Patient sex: M
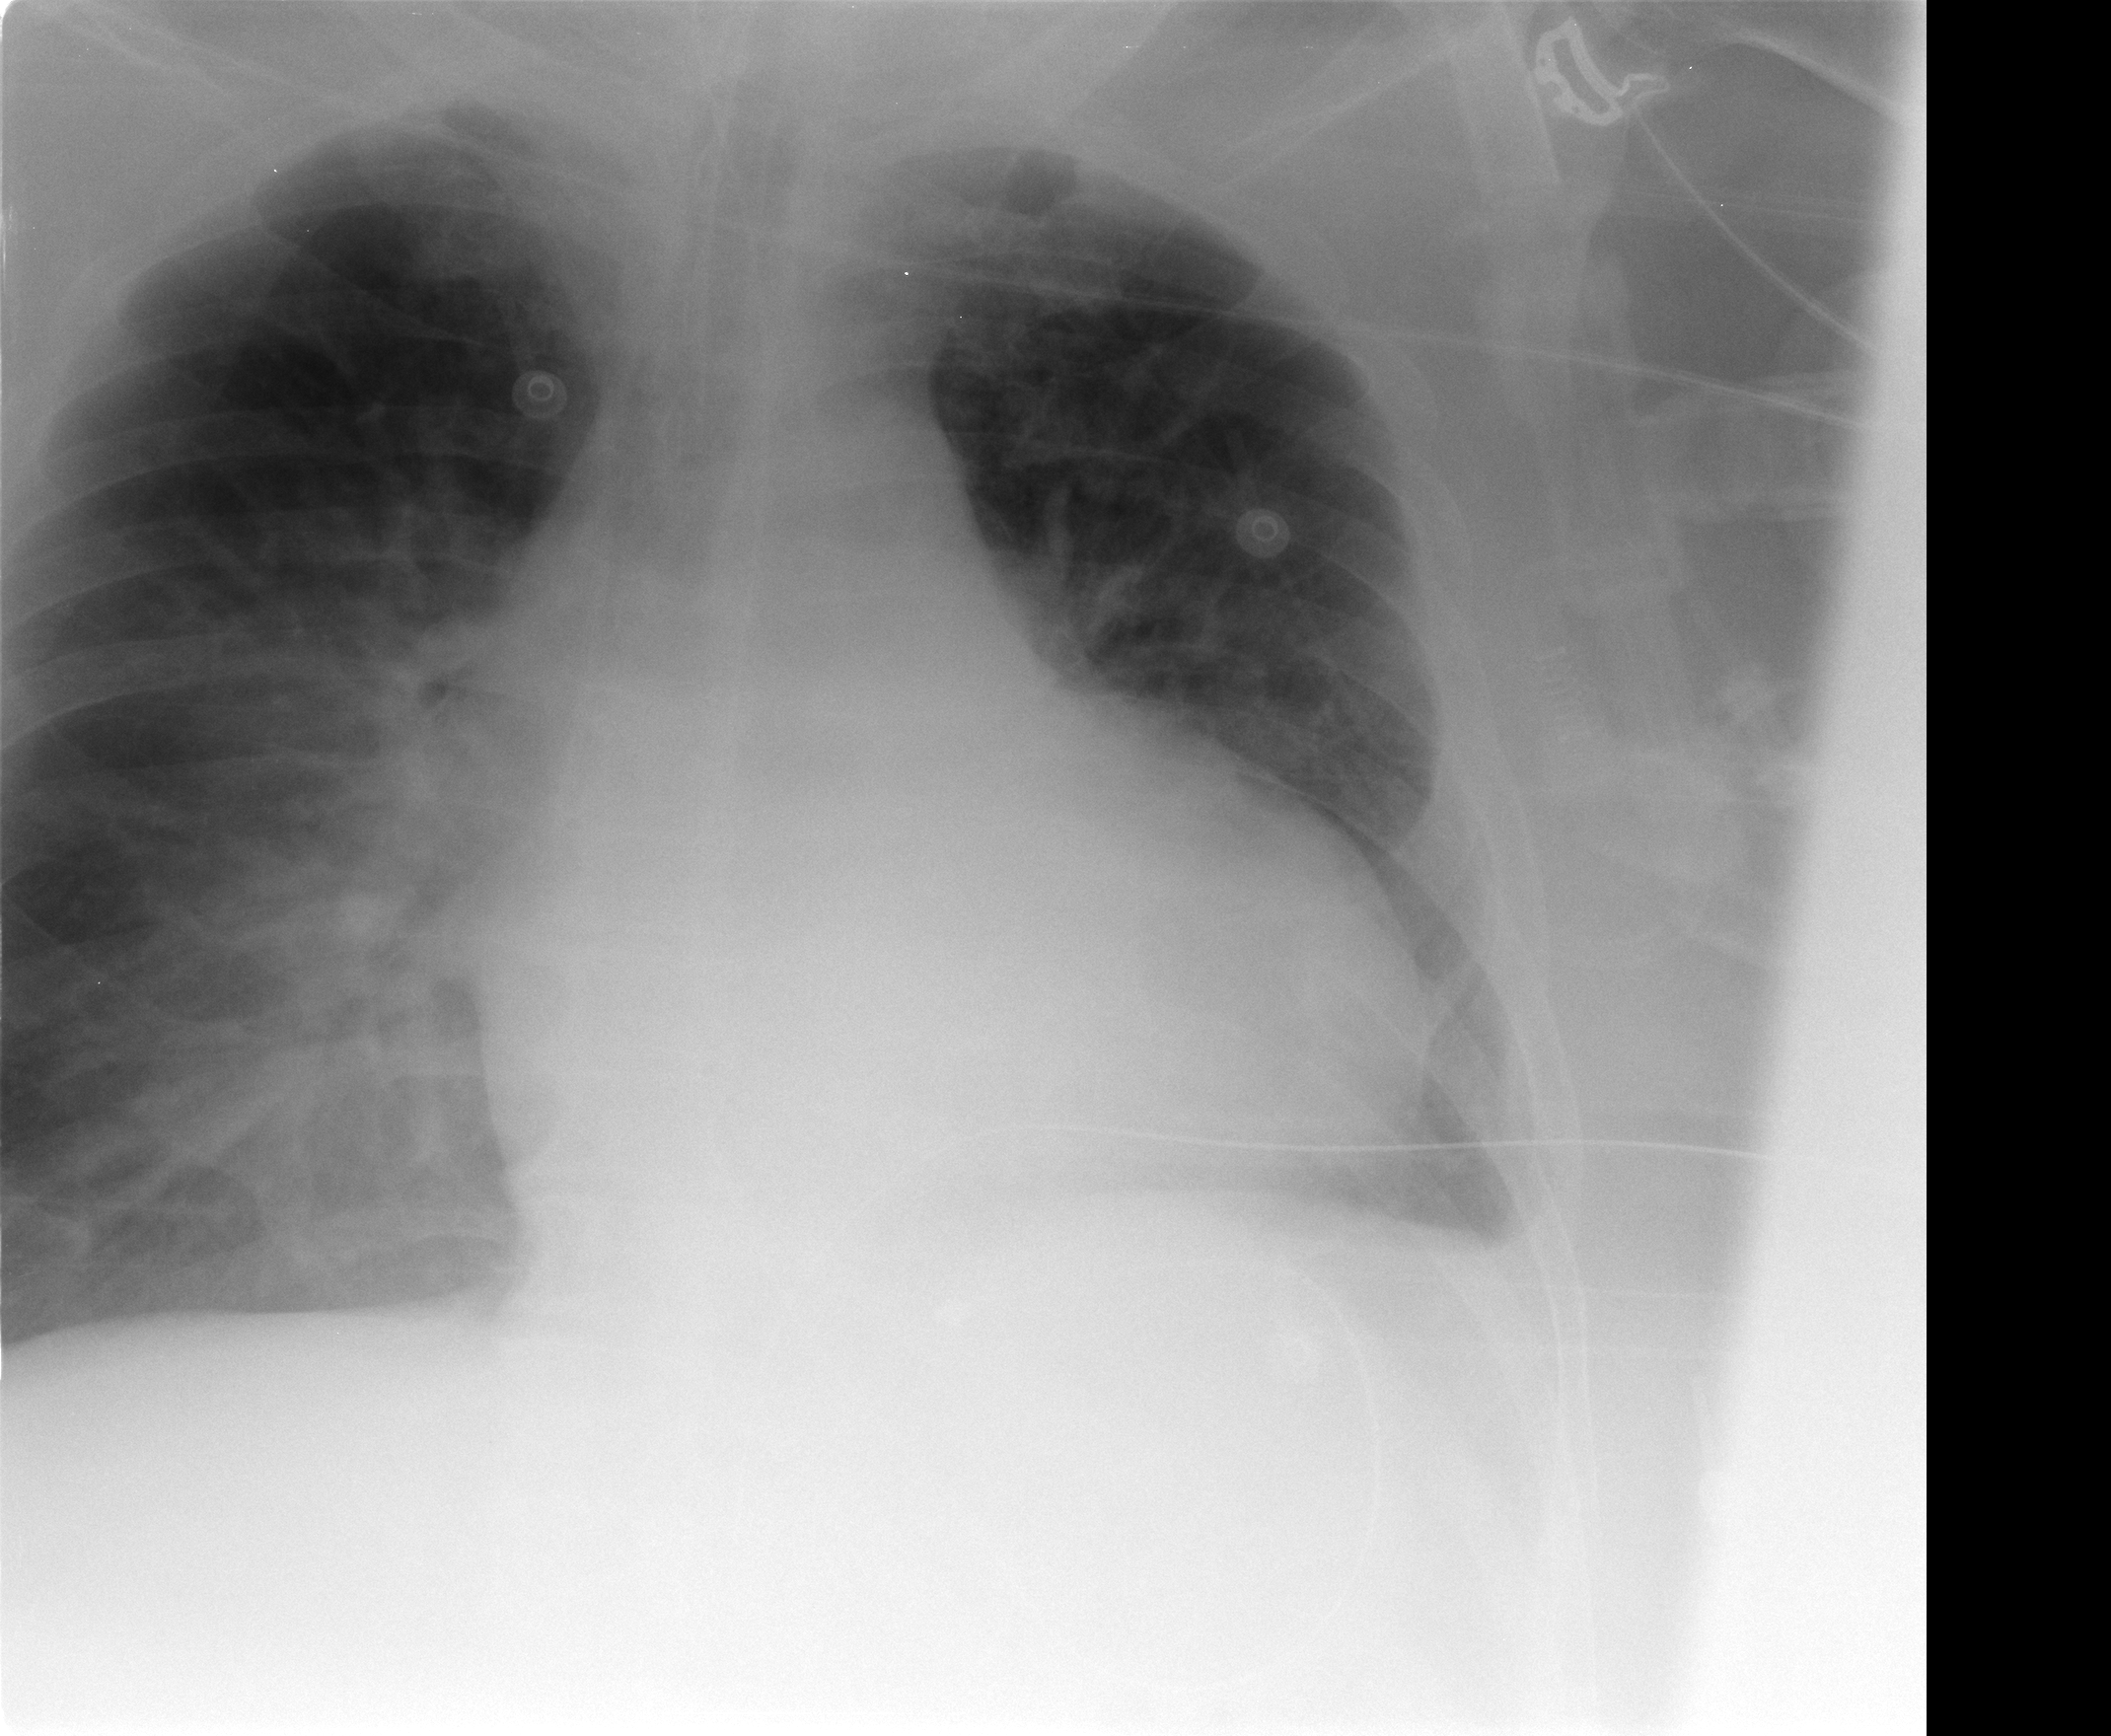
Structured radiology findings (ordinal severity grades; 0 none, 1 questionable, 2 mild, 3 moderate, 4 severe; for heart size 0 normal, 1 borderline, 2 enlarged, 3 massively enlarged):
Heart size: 2
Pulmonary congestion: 2
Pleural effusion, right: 0
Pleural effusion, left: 2
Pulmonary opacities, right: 2
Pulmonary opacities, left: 0
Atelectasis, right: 1
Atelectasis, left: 2